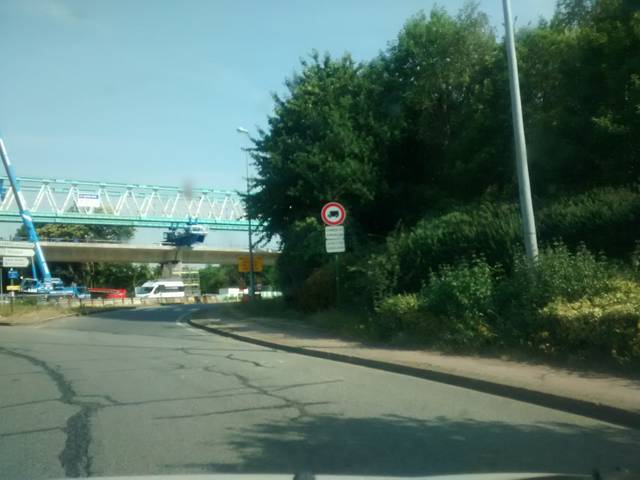
Region: France
Coordinates: 48.127, -1.621